Field crop: maize
Growth stage: 2
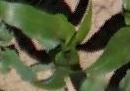
Species: maize